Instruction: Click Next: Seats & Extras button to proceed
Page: traveler
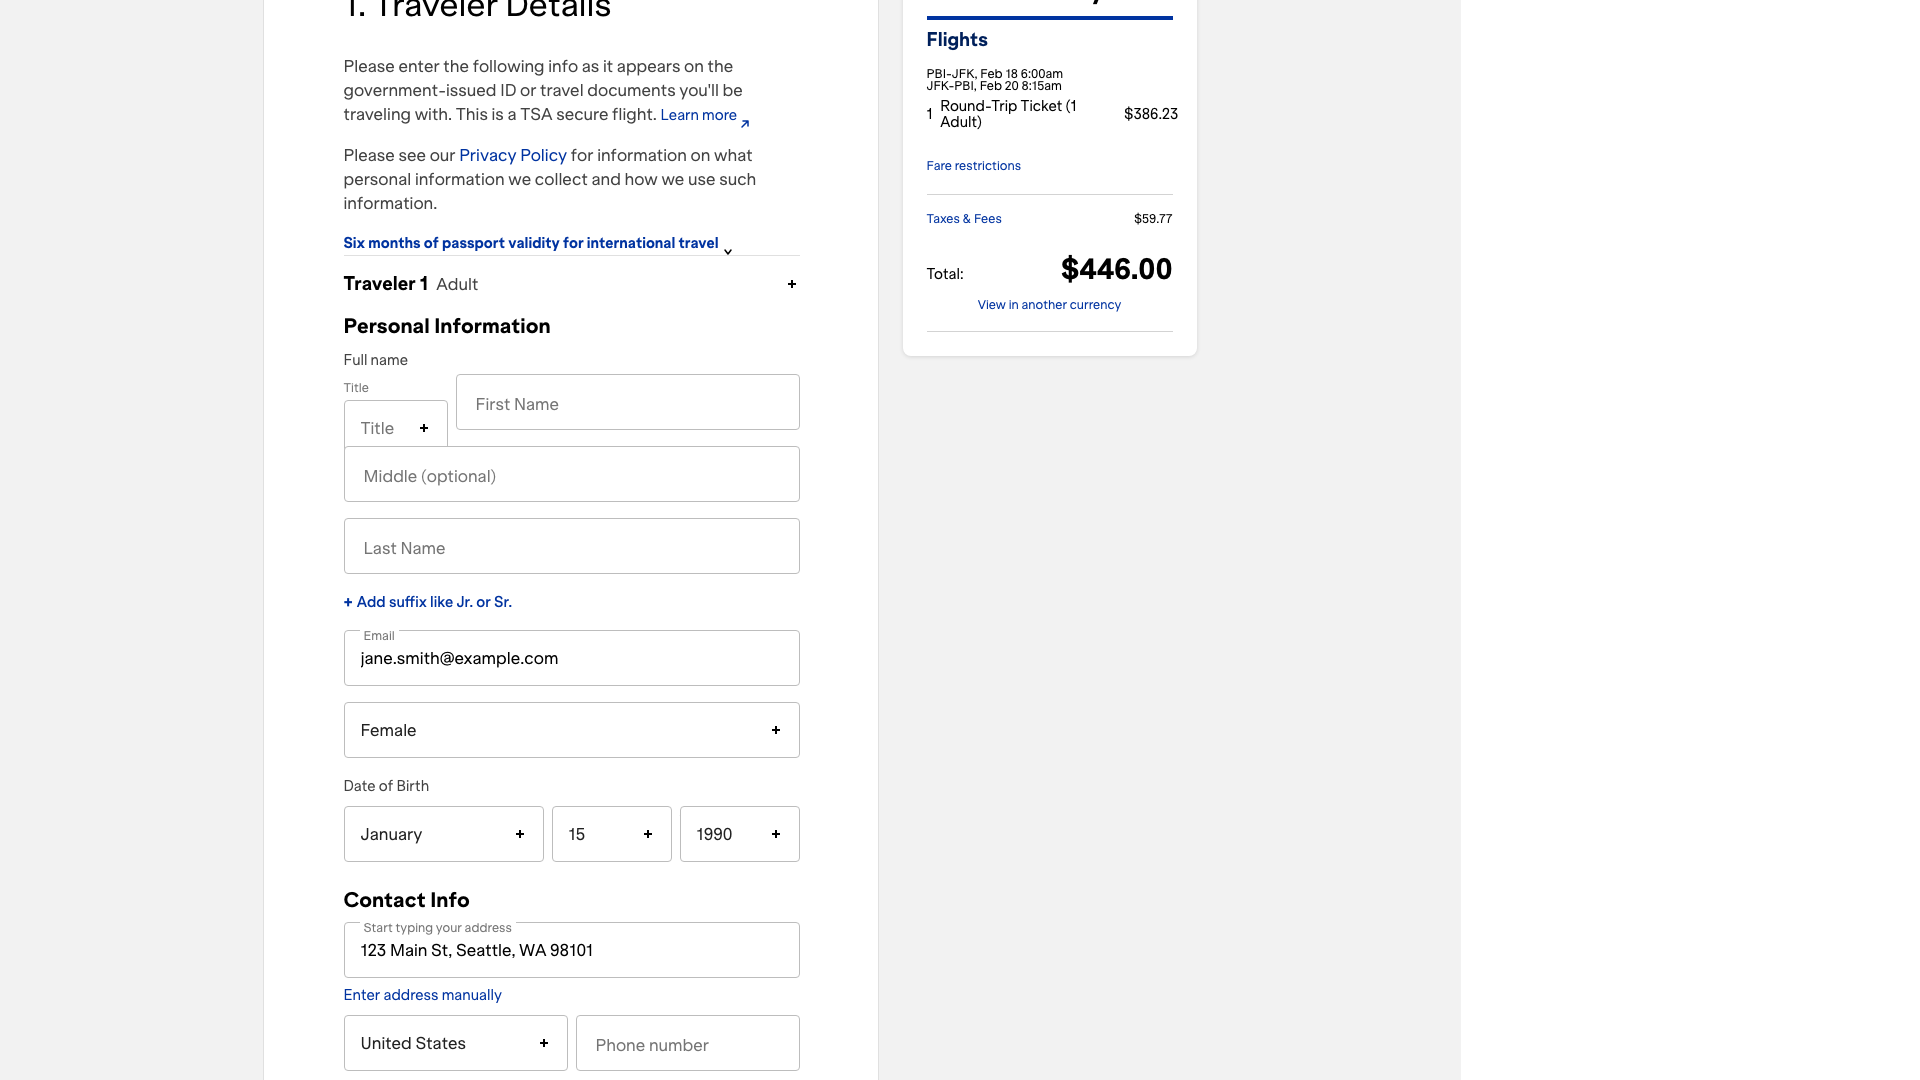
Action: click